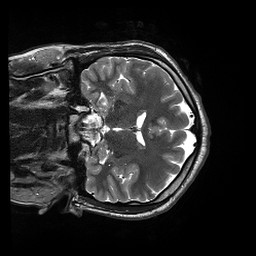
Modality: T2w
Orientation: coronal
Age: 19
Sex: male
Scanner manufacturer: siemens
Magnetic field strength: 3 T
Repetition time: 13.52 s
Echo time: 0.088 s